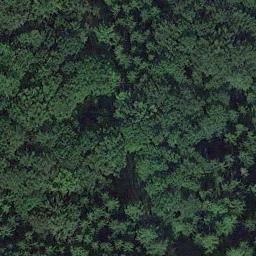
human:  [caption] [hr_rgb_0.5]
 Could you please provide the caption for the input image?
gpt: There are some crisscross paths on this land .

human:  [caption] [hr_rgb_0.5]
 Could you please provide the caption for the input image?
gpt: The jungle is full of green trees .

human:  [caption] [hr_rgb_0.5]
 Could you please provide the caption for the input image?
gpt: Many green trees are in a forest .

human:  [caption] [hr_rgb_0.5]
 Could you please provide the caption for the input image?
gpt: The forest has a lot of dense green trees of different color depths .

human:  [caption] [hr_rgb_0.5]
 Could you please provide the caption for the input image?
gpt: A dense forest with many green trees .